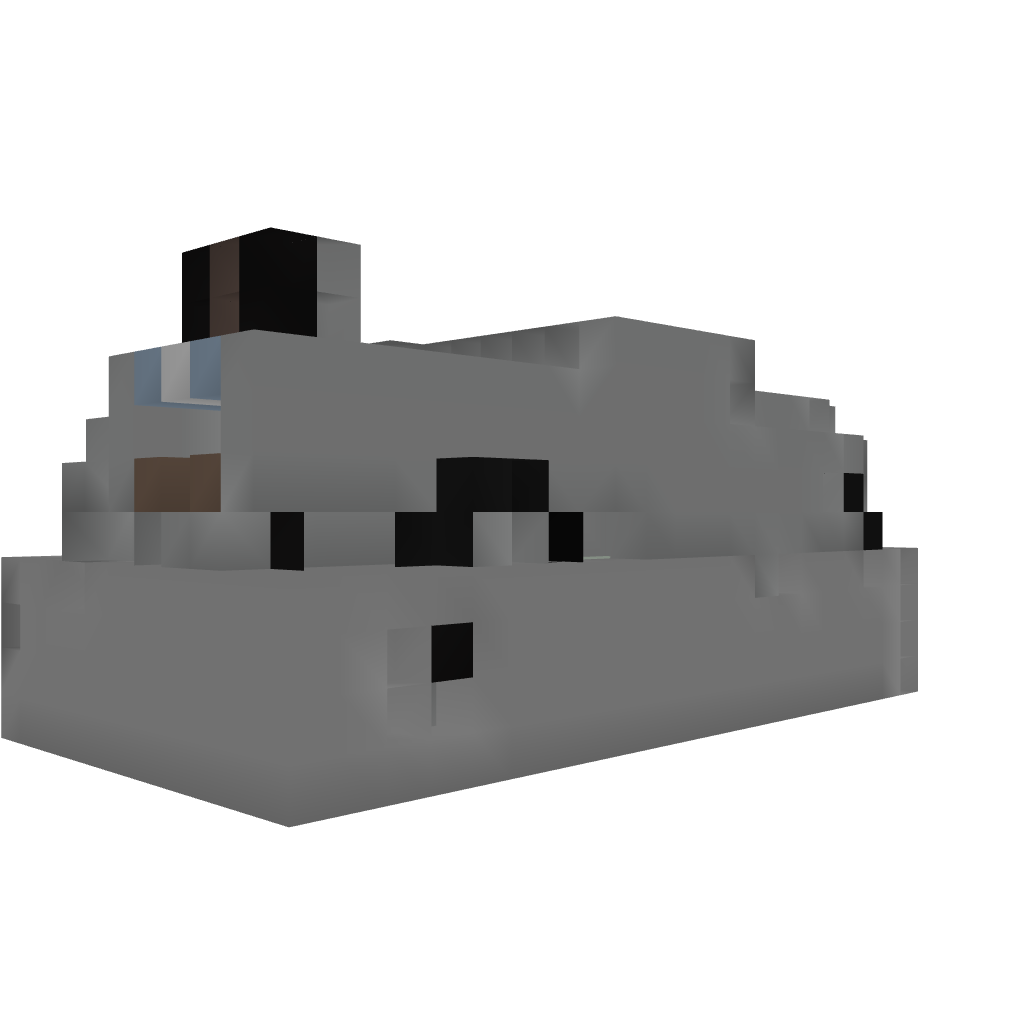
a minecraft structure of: BenSi Minecart Station